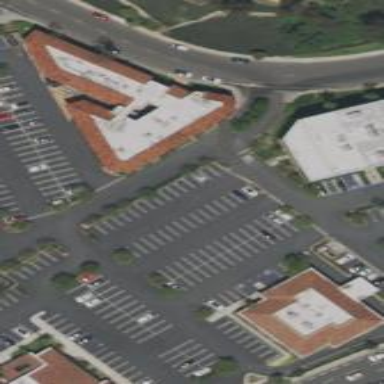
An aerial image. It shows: Commercial building.